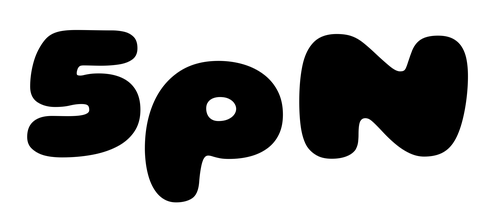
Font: Gluten_Black